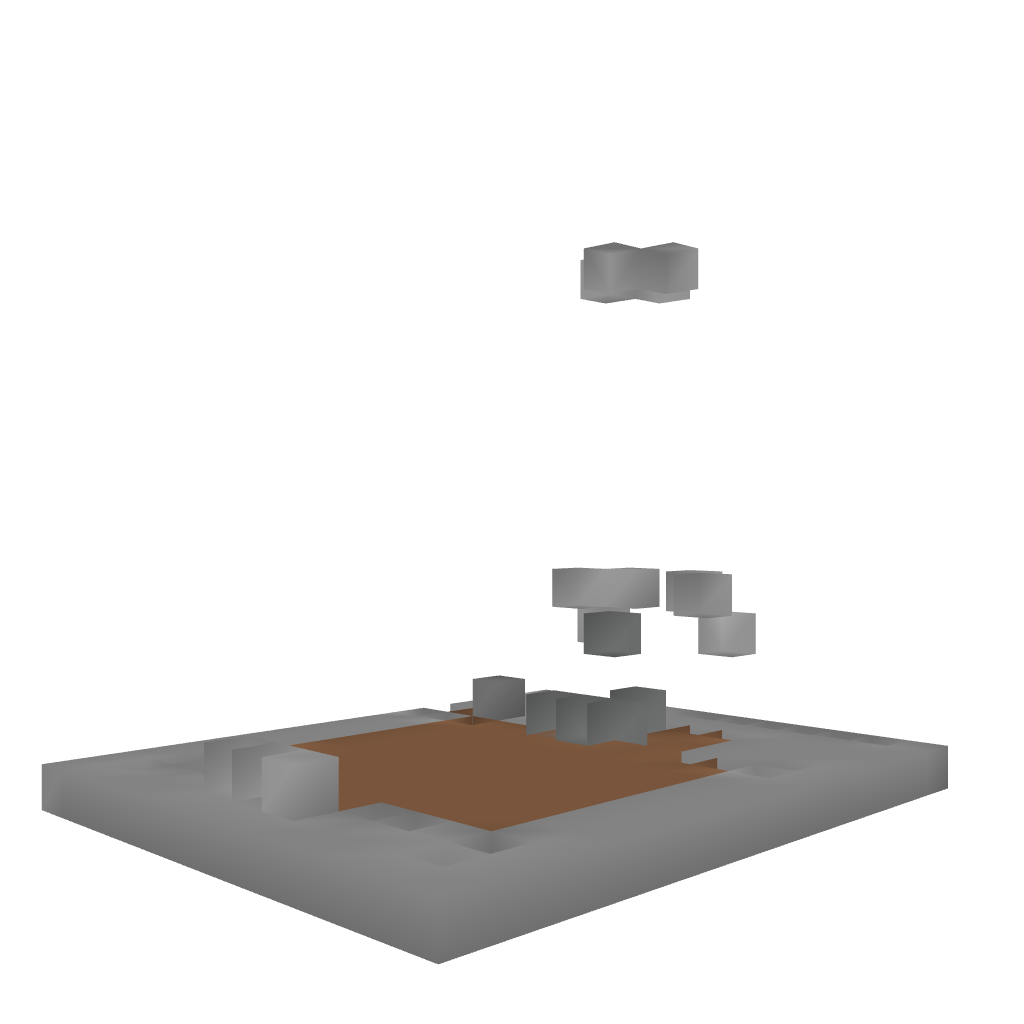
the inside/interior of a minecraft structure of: Small Modern House